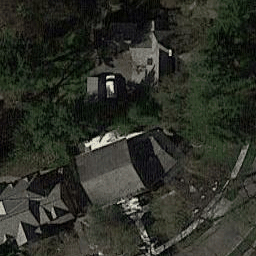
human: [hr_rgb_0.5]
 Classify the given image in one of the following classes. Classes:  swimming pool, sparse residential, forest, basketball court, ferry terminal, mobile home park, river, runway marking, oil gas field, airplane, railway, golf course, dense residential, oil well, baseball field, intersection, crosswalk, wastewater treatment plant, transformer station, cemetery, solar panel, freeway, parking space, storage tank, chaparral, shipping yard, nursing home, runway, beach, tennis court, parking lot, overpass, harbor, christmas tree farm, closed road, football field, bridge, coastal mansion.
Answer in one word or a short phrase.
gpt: sparse residential